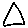
Label: triangle